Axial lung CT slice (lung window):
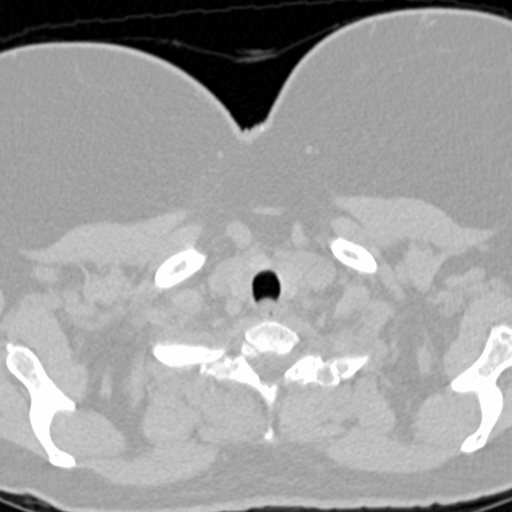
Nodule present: no